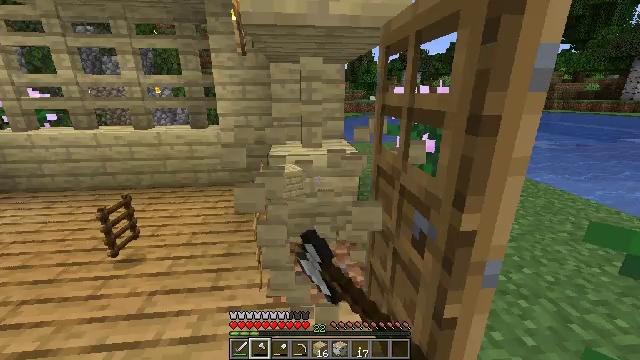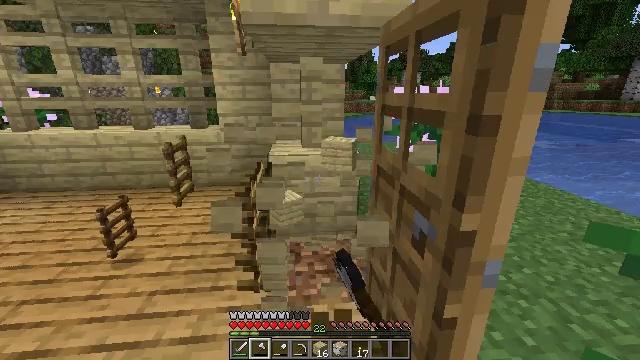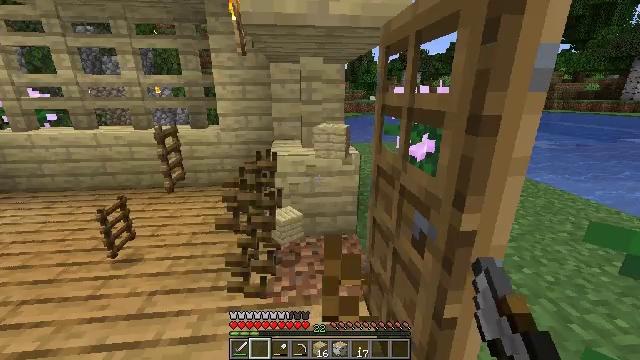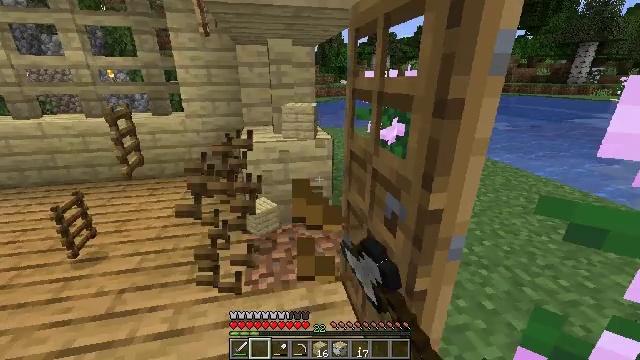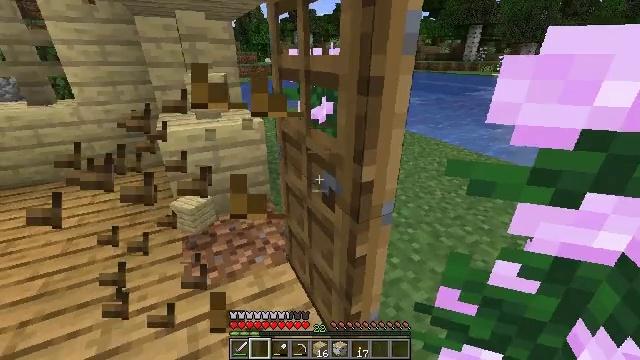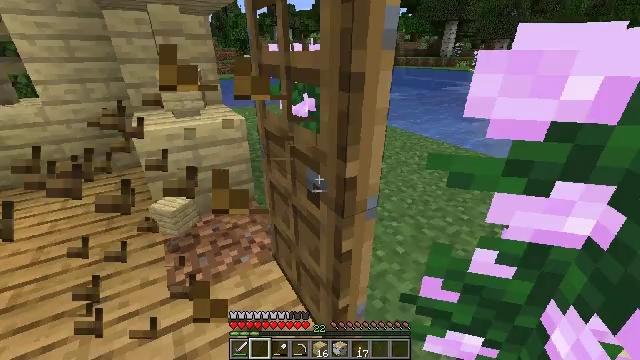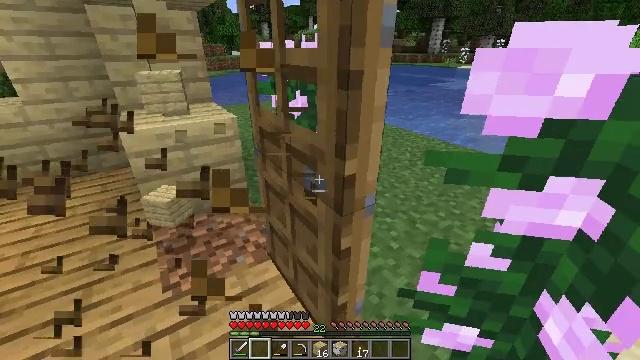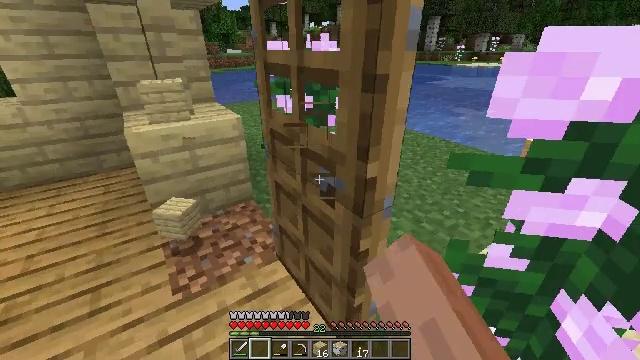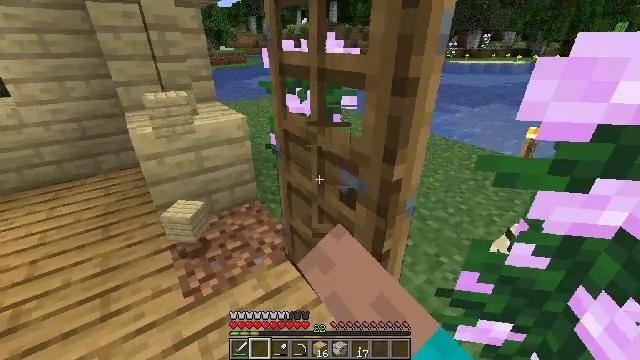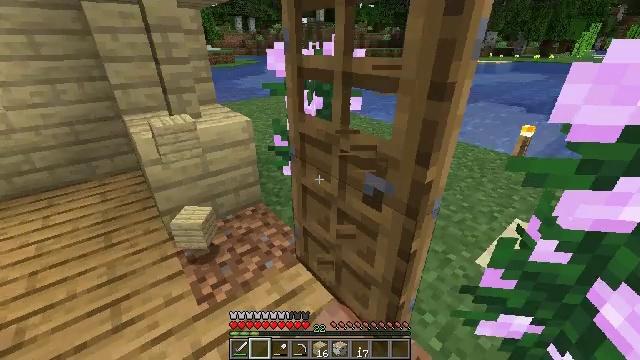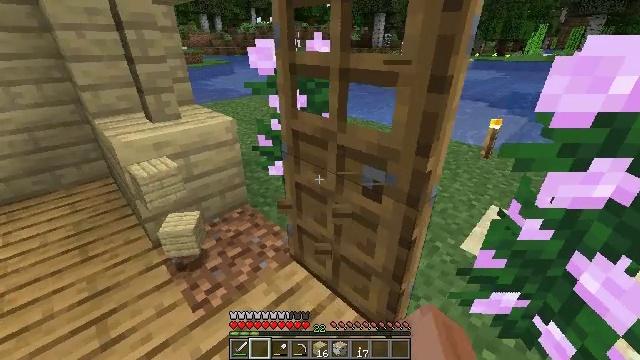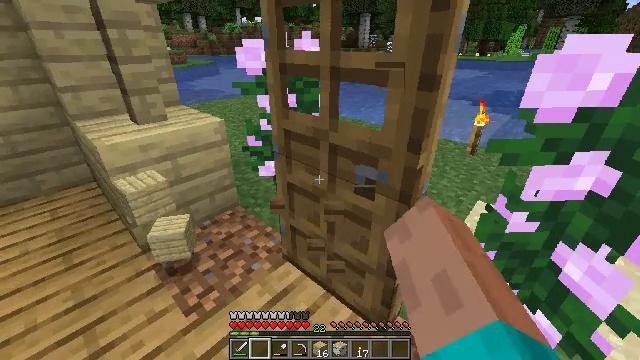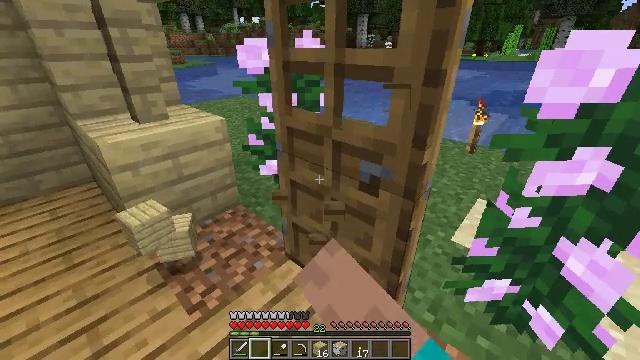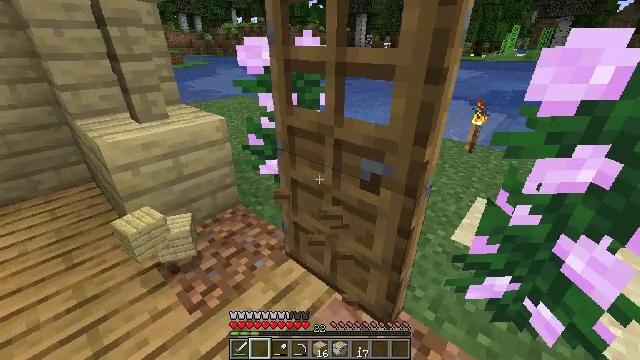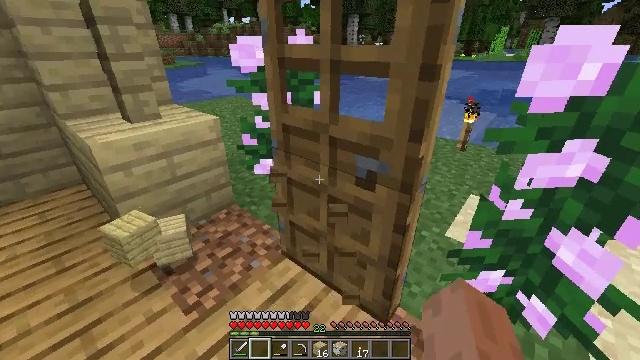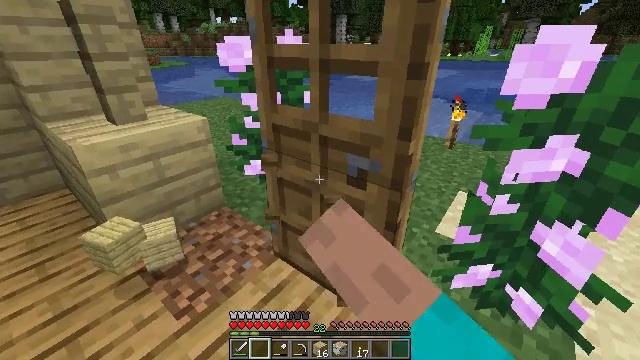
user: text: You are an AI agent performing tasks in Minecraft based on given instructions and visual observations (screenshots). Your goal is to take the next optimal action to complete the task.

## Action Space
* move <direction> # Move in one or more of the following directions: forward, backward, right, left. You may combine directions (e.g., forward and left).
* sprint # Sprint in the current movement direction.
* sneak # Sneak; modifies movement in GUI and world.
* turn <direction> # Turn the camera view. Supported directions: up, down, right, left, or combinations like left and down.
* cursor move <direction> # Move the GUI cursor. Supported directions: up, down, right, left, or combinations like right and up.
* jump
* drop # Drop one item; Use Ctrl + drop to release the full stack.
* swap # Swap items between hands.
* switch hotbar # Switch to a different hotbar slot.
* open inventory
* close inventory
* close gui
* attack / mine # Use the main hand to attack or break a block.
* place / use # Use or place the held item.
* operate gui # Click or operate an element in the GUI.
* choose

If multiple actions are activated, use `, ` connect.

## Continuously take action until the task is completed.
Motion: motion action
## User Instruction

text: Make an iron axe on a crafting table.
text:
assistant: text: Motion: attack / mine
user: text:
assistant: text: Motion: attack / mine
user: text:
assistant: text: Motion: turn right and down, attack / mine
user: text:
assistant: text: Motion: turn right and down, attack / mine
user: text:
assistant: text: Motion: turn right, attack / mine
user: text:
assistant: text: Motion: move left, turn right, attack / mine
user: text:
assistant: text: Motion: move left, attack / mine
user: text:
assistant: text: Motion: move left, turn right, attack / mine
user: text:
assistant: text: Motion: turn right, attack / mine
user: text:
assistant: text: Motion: turn right, attack / mine
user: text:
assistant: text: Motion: turn right, attack / mine
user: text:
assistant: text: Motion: attack / mine
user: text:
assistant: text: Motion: attack / mine
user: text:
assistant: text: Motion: turn right, attack / mine
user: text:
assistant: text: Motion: turn right, attack / mine
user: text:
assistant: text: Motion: turn right, attack / mine
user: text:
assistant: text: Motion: attack / mine
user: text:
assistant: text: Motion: attack / mine
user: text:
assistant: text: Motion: attack / mine
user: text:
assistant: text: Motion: attack / mine
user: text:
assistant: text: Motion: attack / mine
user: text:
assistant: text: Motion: attack / mine
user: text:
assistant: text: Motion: attack / mine
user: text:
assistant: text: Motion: attack / mine
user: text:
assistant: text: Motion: attack / mine
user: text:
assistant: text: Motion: attack / mine
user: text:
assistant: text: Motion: attack / mine
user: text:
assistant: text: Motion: attack / mine
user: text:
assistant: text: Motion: attack / mine
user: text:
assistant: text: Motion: attack / mine